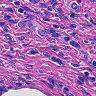
Metastatic tissue present: yes